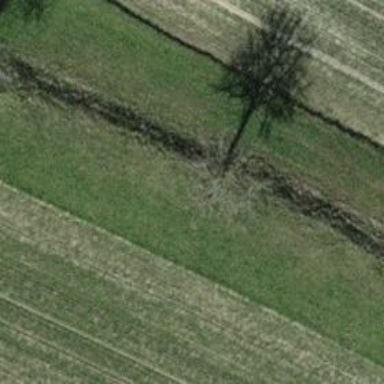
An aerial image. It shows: Single tag "natural: tree."